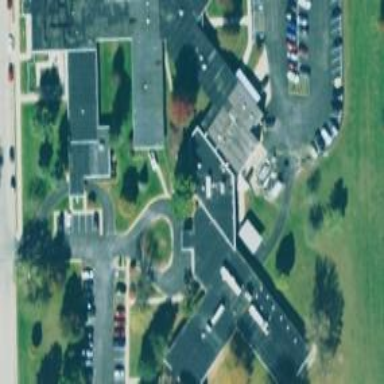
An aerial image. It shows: Nursing home building.